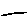
Label: line